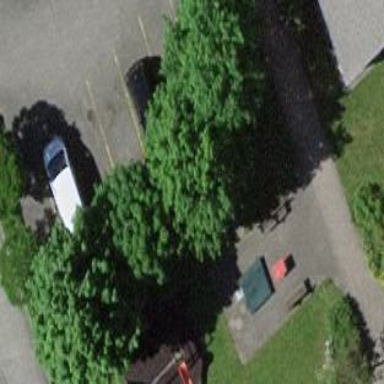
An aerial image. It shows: Street-side parking area.